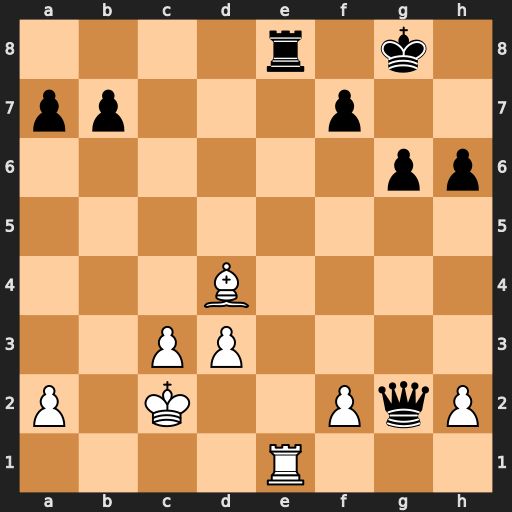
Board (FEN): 4r1k1/pp3p2/6pp/8/3B4/2PP4/P1K2PqP/4R3
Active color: w
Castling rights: -
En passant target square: -
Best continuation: Rxe8+ Kh7 Rh8#